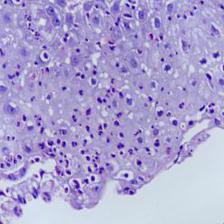
Diagnosis: OSCC